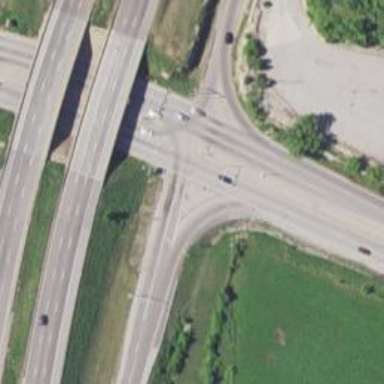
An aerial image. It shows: Primary highway that functions as expressway.